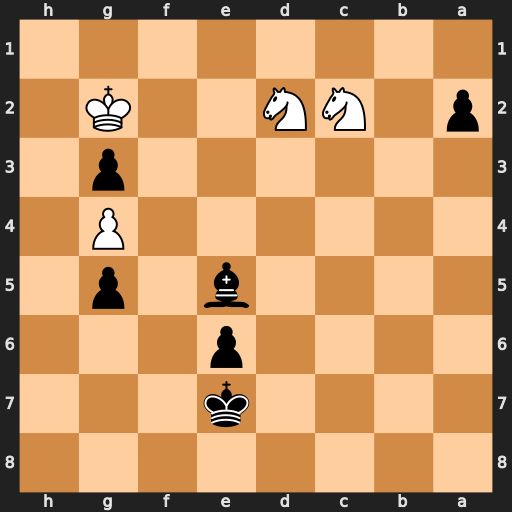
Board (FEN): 8/4k3/4p3/4b1p1/6P1/6p1/p1NN2K1/8
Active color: b
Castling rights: -
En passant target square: -
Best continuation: Kd6 Nb3 Kd5